You are looking at the short-time Fourier spectrogram of a bearing's acceleration signal. Diagnose the bearing from this image, choosing from: normal, inner_race, outer_race, ball.
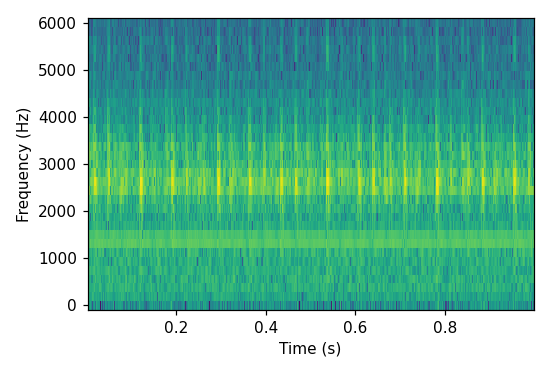
Answer: inner_race